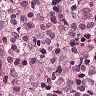
Metastatic tissue present: yes